Question: Those parameters can be seen in a Task Manager.

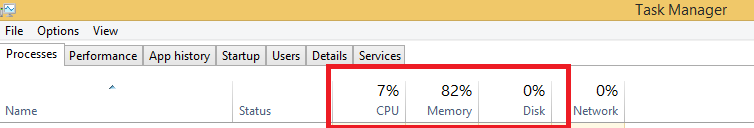
Answer: The answer maybe a bit huge but it will answer the entire question except for the part.
Not sure if 'WMI' can be used for this case but i prefer not to use 'WMI' because not all the machines support 'WMI'.I will try to use other classes such as 'PerformanceCounter' or so for the solutions.Here's a sample code that will return the CPU utilization in
'''
public FinalResult as float;
public async void GetCPUCounter()
{
CounterSample firstValue = cpuCounter.NextSample();
await Task.Delay(900); //delay is required because first call will always return 0
CounterSample secondValue = cpuCounter.NextSample();
FinalResult = CounterSample.Calculate(firstValue, secondValue);
await Task.Delay(900);
GetCPUCounter(); //calling again to get repeated values
}
'''
Now, just use a 'Windows.Forms.Timer' to repeatedly get the cpu utilization.Before that, just call 'GetCPUCounter()' once from anywhere in your code, let's say from 'Form_load' event :
'''
private void Form_load(...)
{
GetCPUCounter();
}
private void mytimer_Tick(....)
{
string cpuUsage = finalresult.ToString() + "%"
}
'''
Here's a full class with 2 'async' methods that will return both memory usage and total memory:
'''
using System;
using System.Diagnostics;
using System.Threading.Tasks;
using Microsoft.VisualBasic.Devices;
public class Memory
{
public int TotalRamInMb;
public int TotalRamInGb;
public double UsedRam;
public int UsedRamPercentage;
public string GetTotalRam()
{
var CI = new ComputerInfo();
var mem = ulong.Parse(CI.TotalPhysicalMemory.ToString());
int Mb = Convert.ToInt16(mem / (double)(1024 * 1024));
TotalRamInMb = Mb;
if (Mb.ToString().Length <= 3)
return Mb.ToString() + " MB physical memory";
else
{
return (Convert.ToInt16(Mb / (double)1024)).ToString() + " GB physical memory";
TotalRamInGb = Convert.ToInt16(Mb / (double)1024);
}
}
public async void GetUsedRam()
{
double URam;
Process[] allProc = Process.GetProcesses();
foreach (var proc in allProc)
URam += ((proc.PrivateMemorySize64) / (double)(1024 * 1024));
UsedRam = URam;
UsedRamPercentage = (UsedRam * 100) / TotalRamInMb;
await Task.Delay(900);
GetUsedRam();
}
}
'''
Get the values from the variables such as 'UsedRam', 'UsedRamPercentage','TotalRamInMb' and so... And make sure to call 'GetUsedRam()' once like we did with 'GetCPUCounter' and then use a 'Forms.Timer' to repeatedly get the values from the above variables.
I will update the answer soon by adding . Cheers!